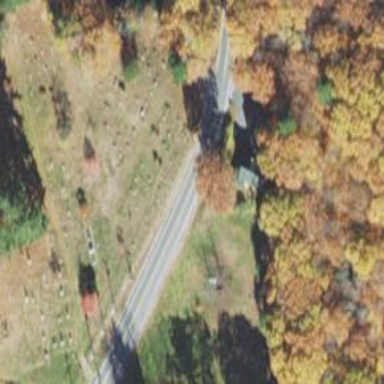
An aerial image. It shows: Cemetery.